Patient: sex M, age 75
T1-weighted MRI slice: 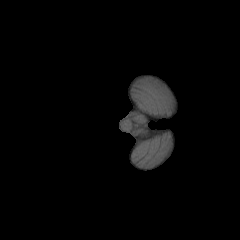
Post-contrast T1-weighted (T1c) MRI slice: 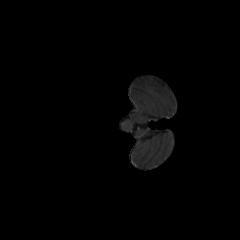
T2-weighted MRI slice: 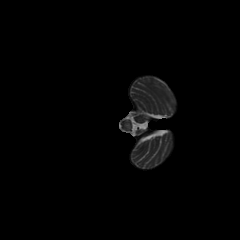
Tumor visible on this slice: no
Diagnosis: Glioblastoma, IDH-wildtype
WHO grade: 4